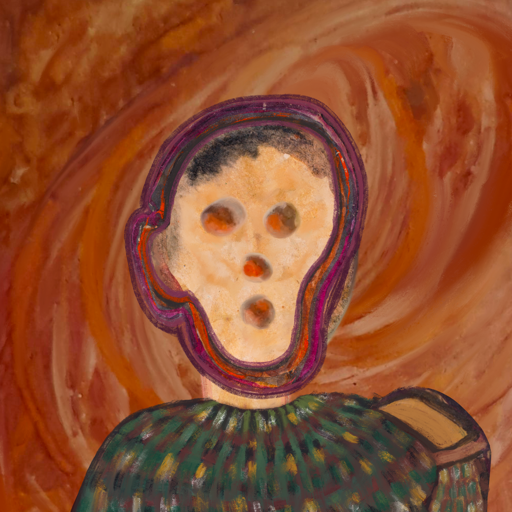
Background: Pious_Lady, Head And Neck Front: Childish, Face Front: Rupkatha, Bust: After_Raid, Hair Front: Hypocrite, Head Accessory: Blank, Second Necklace: Blank, Necklace: Blank, Baby: Blank